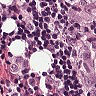
Metastatic tissue present: yes